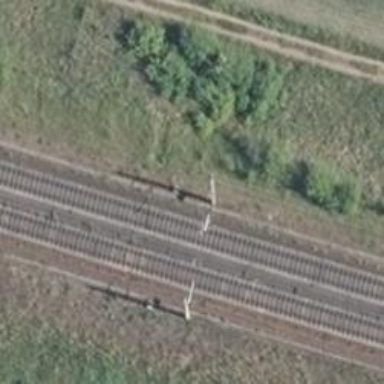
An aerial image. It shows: Railway milestone with catenary mast.